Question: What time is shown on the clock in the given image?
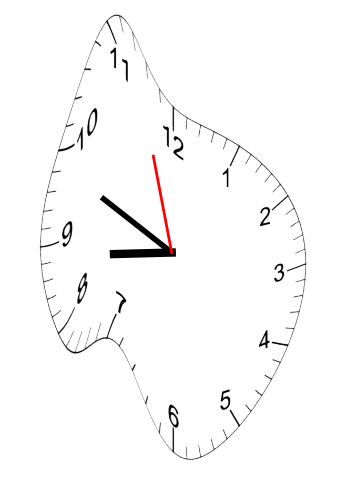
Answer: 08:48:57